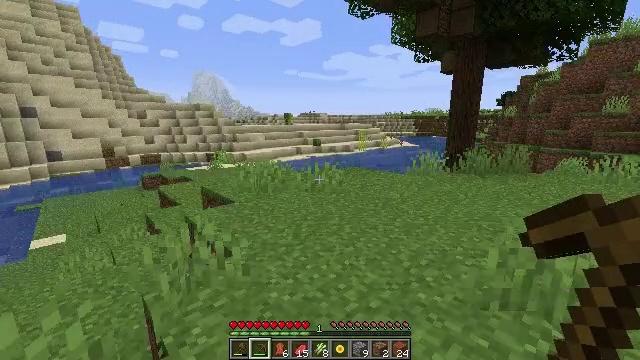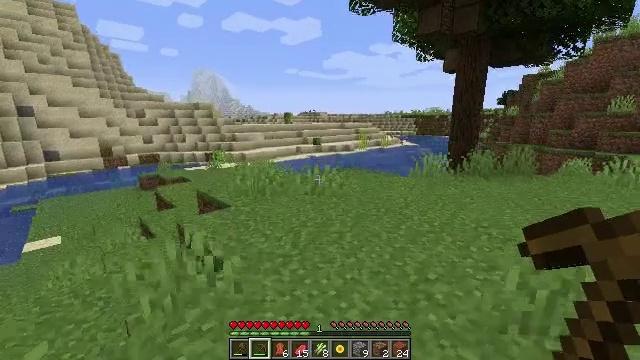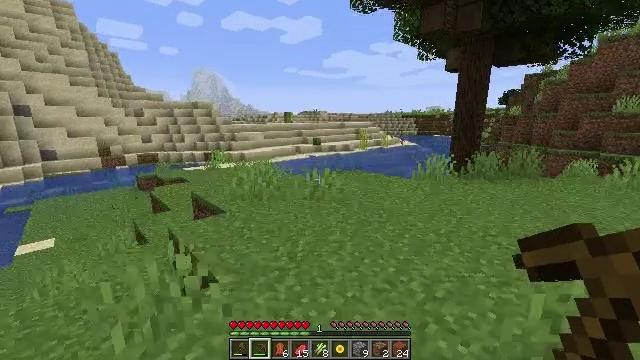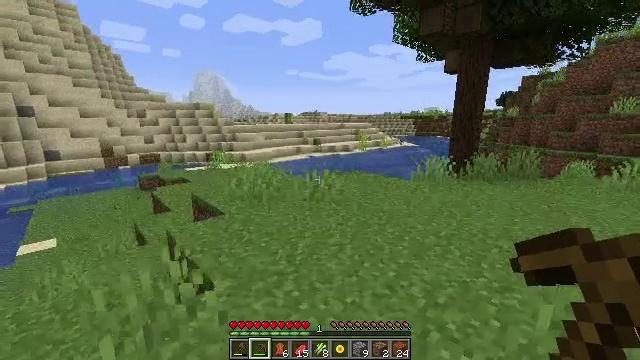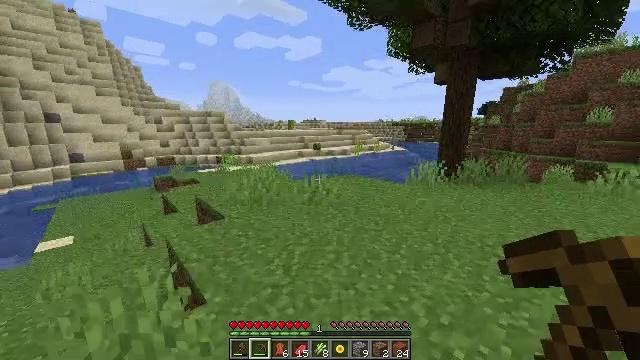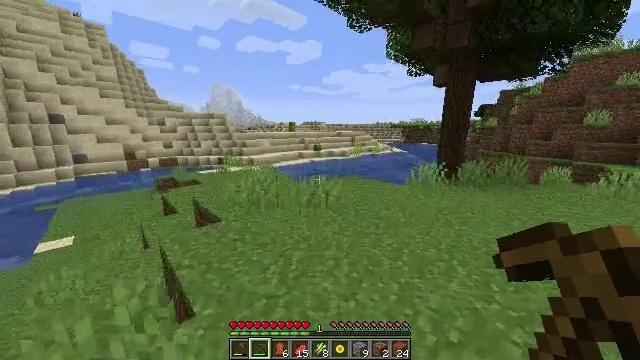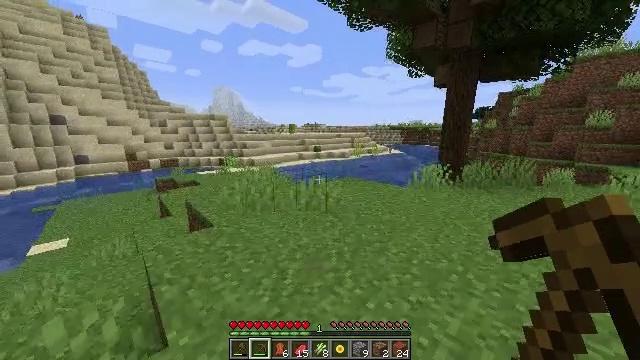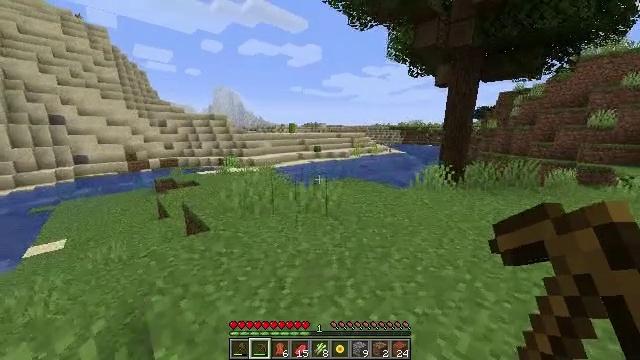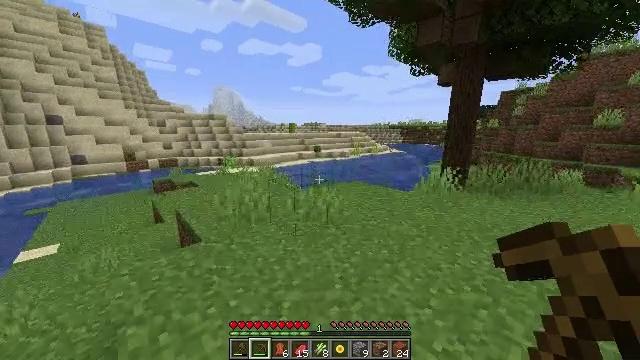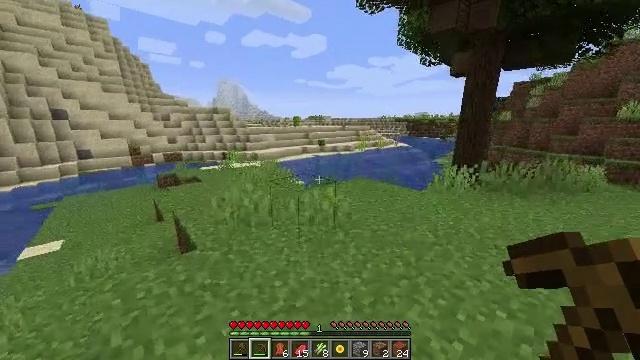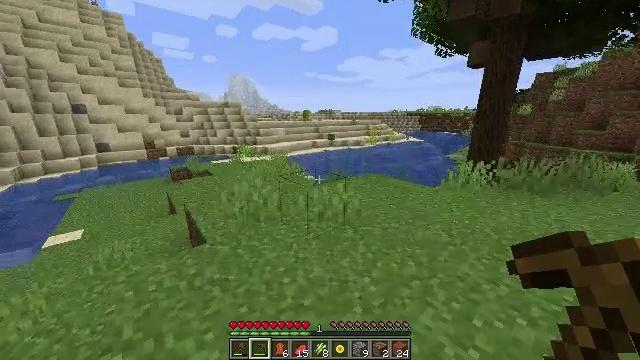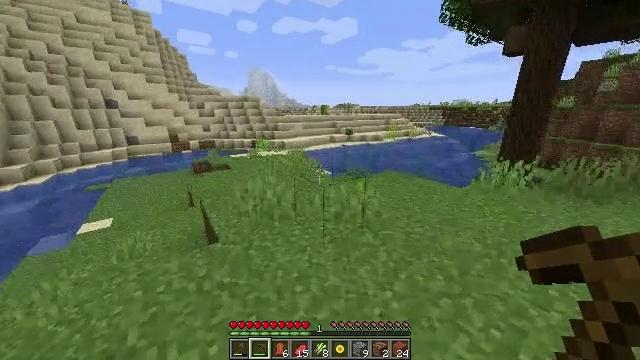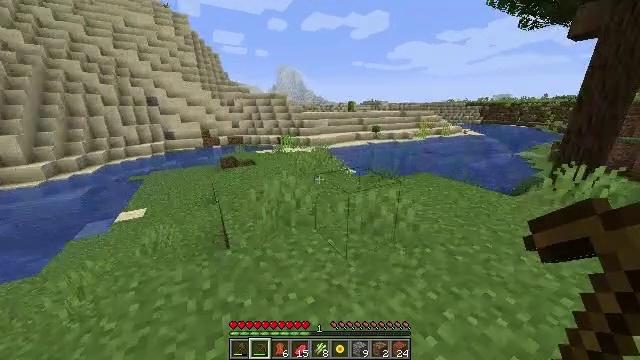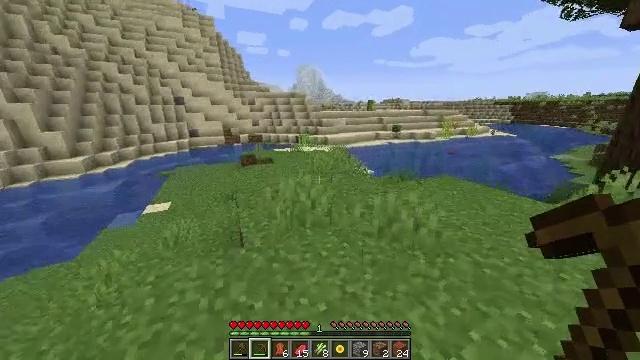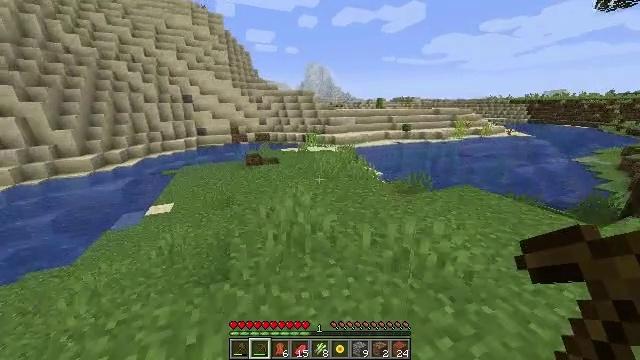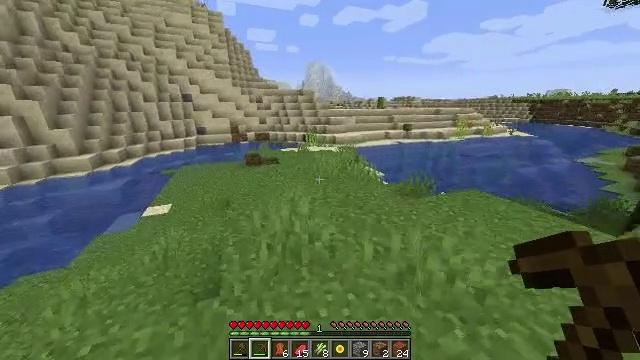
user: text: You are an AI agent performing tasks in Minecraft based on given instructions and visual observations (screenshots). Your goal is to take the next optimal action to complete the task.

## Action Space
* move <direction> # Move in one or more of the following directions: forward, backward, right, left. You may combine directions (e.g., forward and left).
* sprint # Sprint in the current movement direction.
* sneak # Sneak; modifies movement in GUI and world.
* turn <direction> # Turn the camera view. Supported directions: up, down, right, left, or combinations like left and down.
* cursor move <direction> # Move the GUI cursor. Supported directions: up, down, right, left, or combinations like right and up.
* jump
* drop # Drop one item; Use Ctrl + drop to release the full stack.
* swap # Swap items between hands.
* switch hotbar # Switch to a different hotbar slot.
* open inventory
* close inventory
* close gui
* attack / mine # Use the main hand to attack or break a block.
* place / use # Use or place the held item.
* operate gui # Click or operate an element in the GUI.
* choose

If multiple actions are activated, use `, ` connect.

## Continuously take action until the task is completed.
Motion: motion action
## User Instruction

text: Break the sugar cane.
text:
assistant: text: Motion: move forward
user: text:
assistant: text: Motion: move forward, sprint
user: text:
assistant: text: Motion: move forward, sprint
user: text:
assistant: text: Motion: move forward, sprint
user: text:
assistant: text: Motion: move forward, sprint
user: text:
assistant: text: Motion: move forward, sprint
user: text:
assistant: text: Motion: move forward, sprint
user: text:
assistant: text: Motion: move forward, sprint
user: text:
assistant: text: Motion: move forward, sprint, turn left and down
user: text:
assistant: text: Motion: move forward, sprint, turn left and down
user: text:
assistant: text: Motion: move forward, sprint, turn left and down
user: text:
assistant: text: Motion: move forward, sprint, turn left and down
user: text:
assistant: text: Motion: move forward, sprint, turn left
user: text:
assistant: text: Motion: move forward, sprint, turn left
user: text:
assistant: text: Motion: move forward, sprint
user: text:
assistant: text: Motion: move forward, sprint
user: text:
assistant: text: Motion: move forward, sprint
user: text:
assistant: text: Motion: move forward, sprint
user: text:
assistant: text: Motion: move forward, sprint
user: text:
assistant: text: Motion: move forward, sprint
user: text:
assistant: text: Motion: move forward, sprint
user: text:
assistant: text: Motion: move forward, sprint
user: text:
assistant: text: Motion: move forward, sprint
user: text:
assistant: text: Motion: move forward, sprint
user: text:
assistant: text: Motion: move forward
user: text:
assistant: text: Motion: move forward
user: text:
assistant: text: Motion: move forward
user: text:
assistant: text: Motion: move forward
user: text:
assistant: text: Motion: move forward
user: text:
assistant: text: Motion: move forward